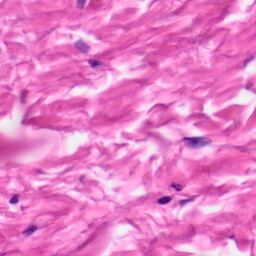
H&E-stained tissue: Skin